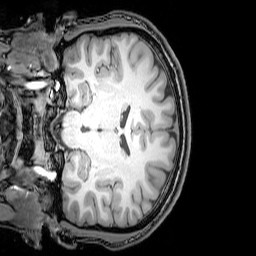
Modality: T1w
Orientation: coronal
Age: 21
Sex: male
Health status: healthy
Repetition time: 0.081 s
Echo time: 0.037 s